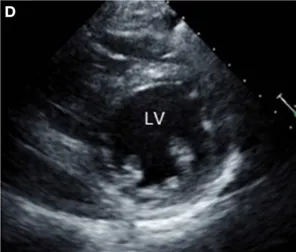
Serial TTE. And short-axis views Follow-up echocardiography on day 4 after intravenous pulse steroid therapy reveals a rapid and dramatic decrease in LV wall thickness (7 mm) and concomitant increases in LVDd (45 mm) and LVEF (72%) (C,D). The improvement in pericardial effusion can be noted. TTE, transthoracic echocardiography; LA, left atrium; LV, left ventricle; RV, right ventricle; LVDd, left ventricular end-diastolic diameter; LVEF, left ventricular ejection fraction.
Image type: radiology (ultrasound)